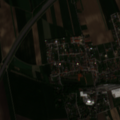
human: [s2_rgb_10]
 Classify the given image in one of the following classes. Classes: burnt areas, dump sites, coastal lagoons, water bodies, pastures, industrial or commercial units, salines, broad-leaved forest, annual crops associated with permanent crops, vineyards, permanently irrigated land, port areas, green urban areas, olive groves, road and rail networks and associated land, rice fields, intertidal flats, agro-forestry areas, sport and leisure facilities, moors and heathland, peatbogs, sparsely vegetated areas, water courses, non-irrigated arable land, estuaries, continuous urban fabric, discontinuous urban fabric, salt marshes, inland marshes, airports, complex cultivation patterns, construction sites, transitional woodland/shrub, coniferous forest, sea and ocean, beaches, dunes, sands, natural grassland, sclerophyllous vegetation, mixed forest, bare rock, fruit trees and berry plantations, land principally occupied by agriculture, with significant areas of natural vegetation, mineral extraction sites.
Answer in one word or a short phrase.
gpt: discontinuous urban fabric, non-irrigated arable land